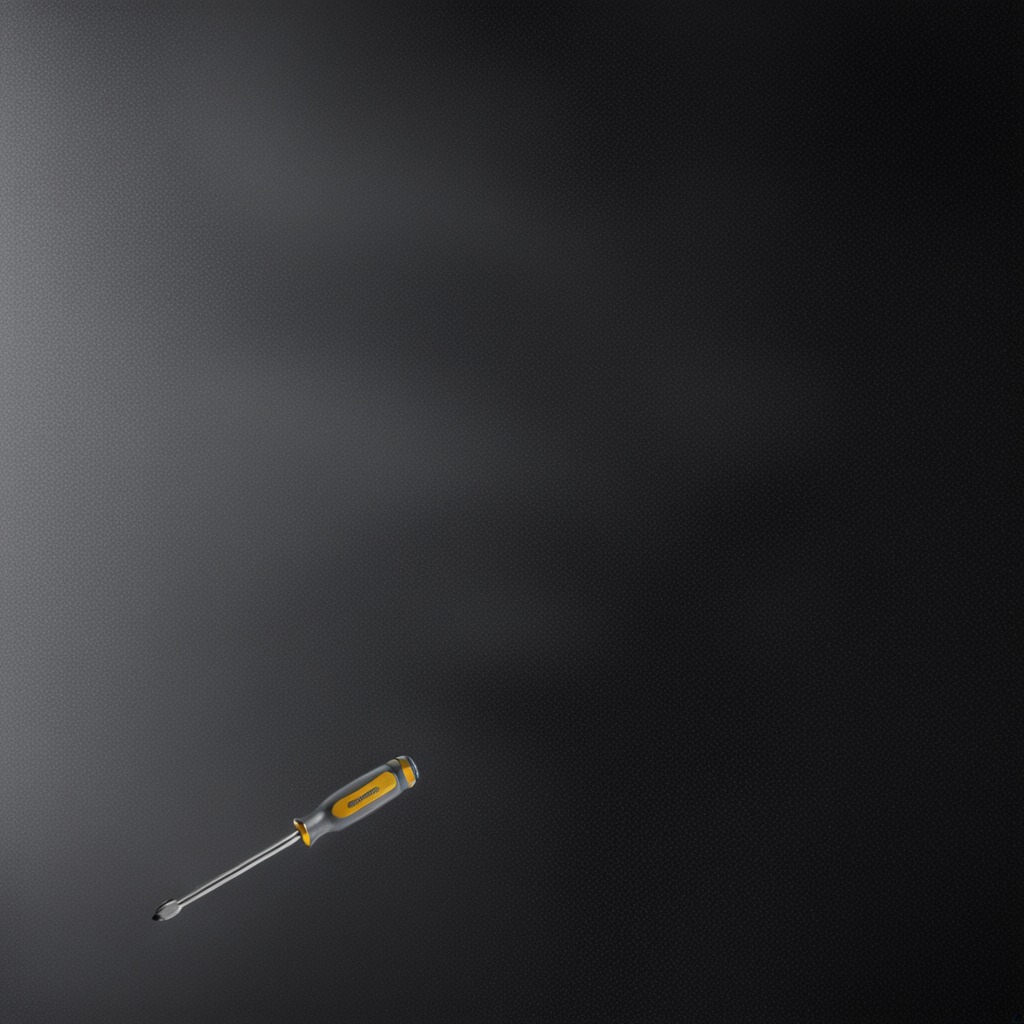
A screwdriver lies on a clean granite tabletop covered with a black rubber mat inside a workshop under bright overhead lighting crisp shadows high clarity worn but beneath the mat.